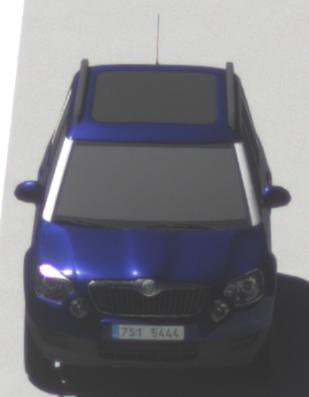
Make: Skoda
Model: Yeti 1.2 TSI
Detailed model: Yeti
Model produced from: 2009/11
Model produced until: 2011/10
Doors: 5
Color: blue
Road condition: dry road
Daytime: midday
Contrast: high contrast